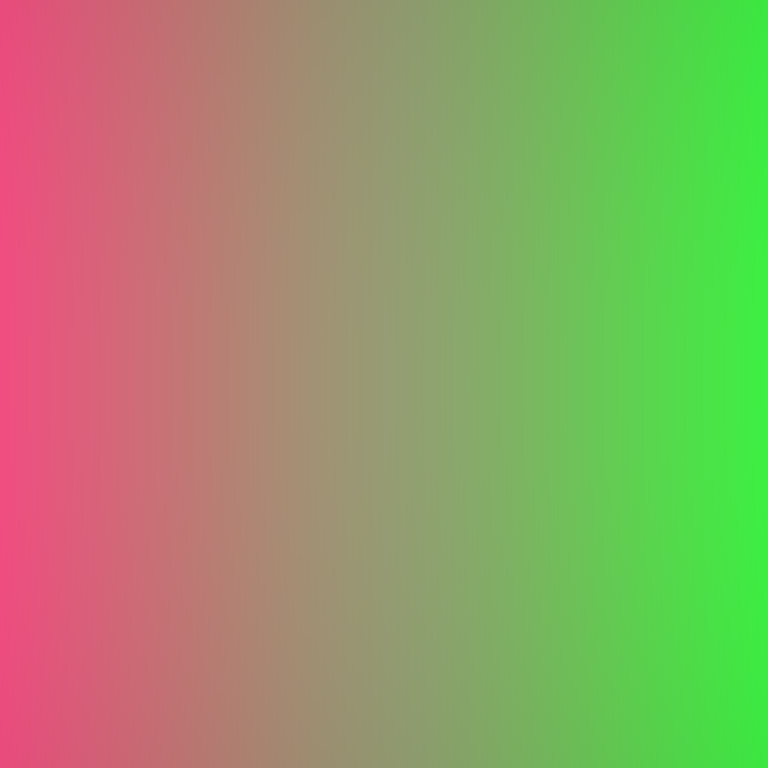
Abstract light effect, smooth gradient from pink to green, calm atmosphere, soft blend, no room, no furniture, no objects.